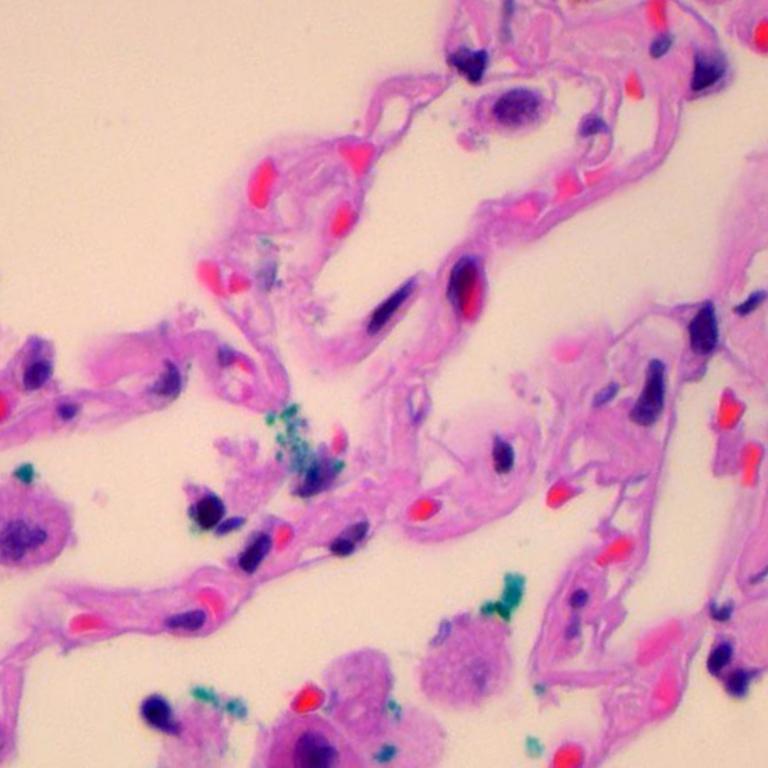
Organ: lung
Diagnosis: benign